Chest X-ray. View position: PA
Patient age: 60
Patient sex: F
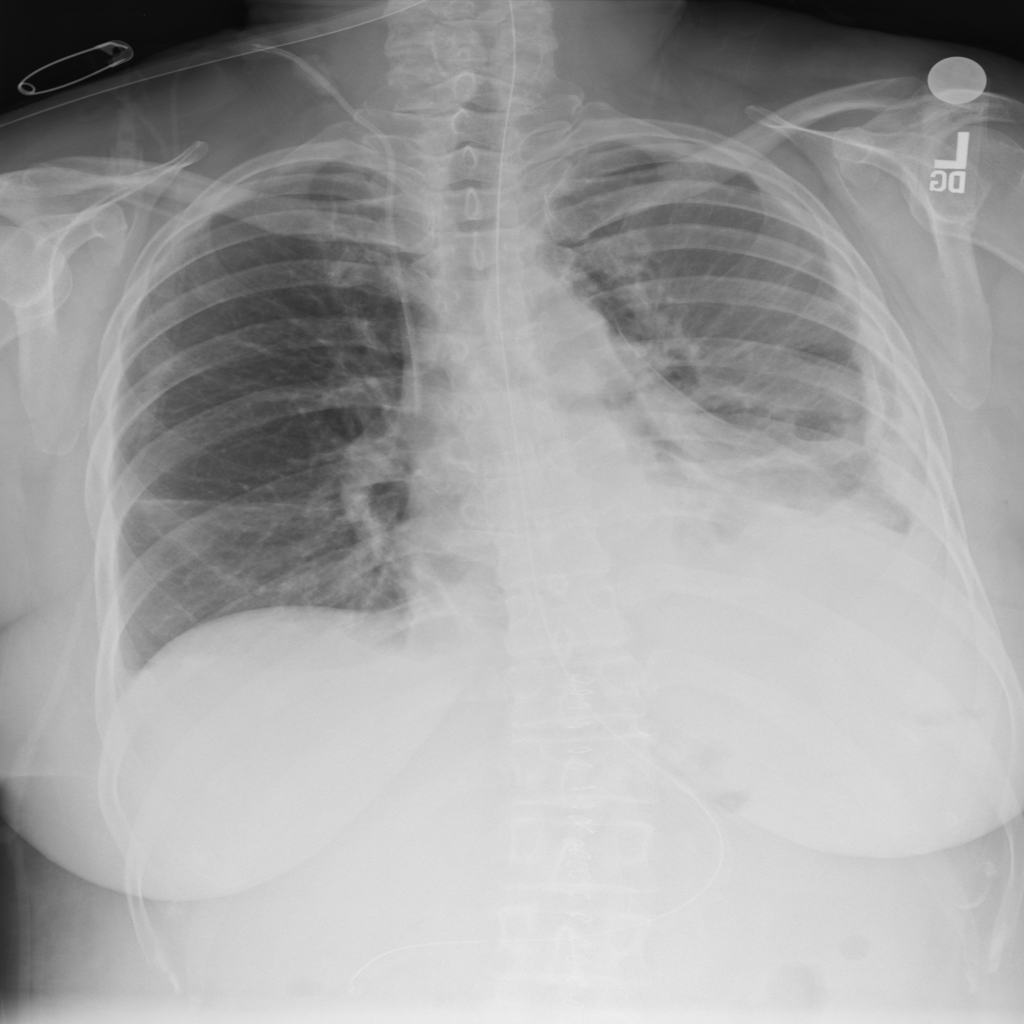
Finding: Pneumothorax